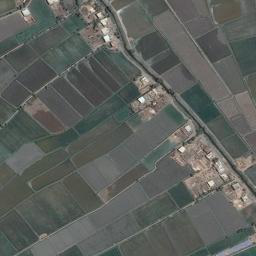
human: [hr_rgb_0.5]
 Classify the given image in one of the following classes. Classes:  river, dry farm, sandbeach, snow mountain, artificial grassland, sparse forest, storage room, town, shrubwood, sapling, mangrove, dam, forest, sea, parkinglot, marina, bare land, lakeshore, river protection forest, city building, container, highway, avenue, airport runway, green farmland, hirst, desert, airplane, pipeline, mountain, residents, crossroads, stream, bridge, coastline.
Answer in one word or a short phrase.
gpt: green farmland